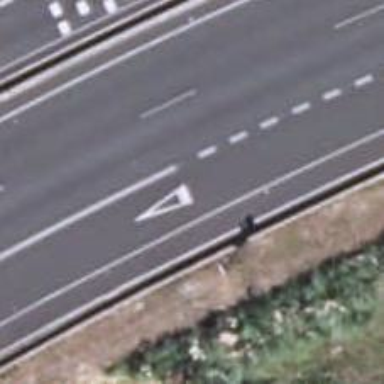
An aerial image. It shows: Road with "give way" sign.